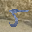
Label: 5